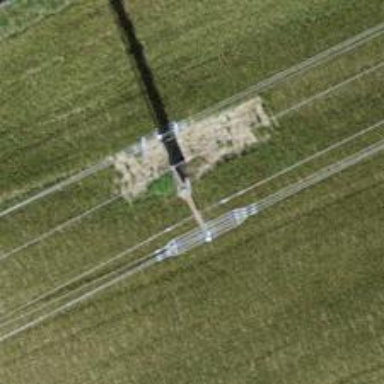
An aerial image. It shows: Three power lines with cables.